Field crop: tomato
Growth stage: 2
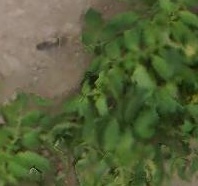
Species: tomato